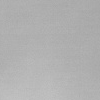
Atmospheric dust classification: dusty